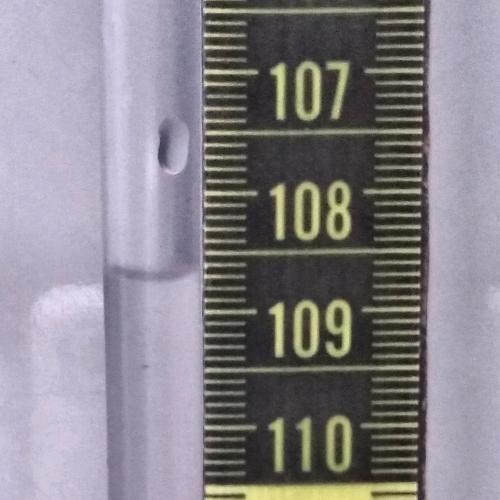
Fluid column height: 108.7 cm